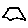
Label: hexagon